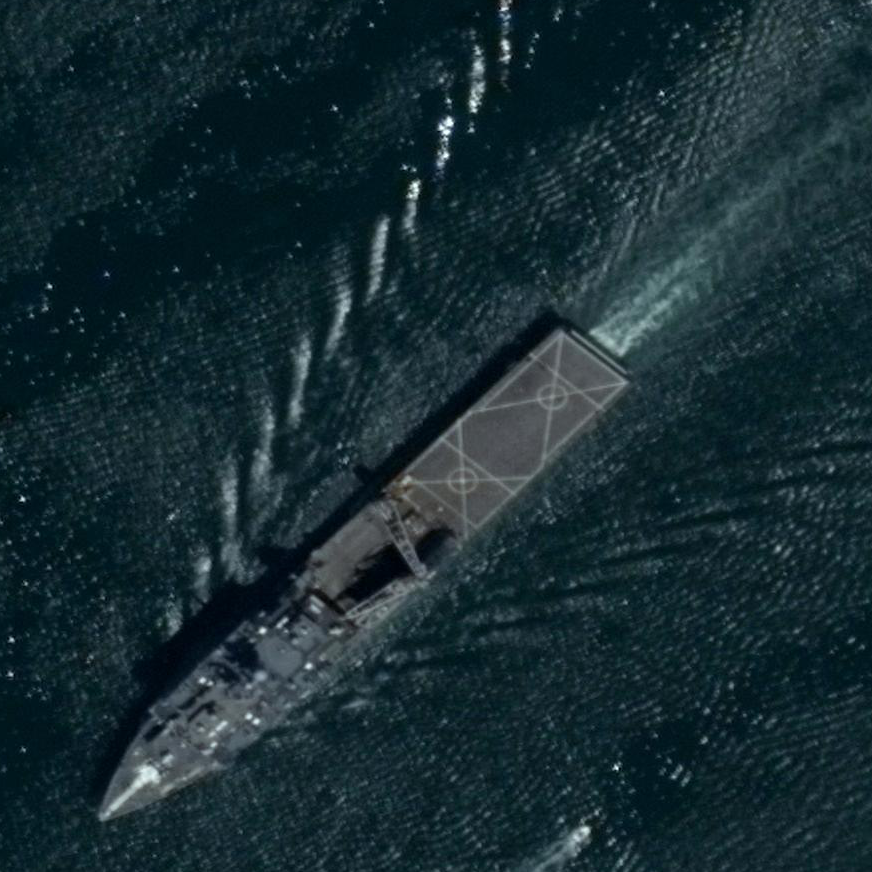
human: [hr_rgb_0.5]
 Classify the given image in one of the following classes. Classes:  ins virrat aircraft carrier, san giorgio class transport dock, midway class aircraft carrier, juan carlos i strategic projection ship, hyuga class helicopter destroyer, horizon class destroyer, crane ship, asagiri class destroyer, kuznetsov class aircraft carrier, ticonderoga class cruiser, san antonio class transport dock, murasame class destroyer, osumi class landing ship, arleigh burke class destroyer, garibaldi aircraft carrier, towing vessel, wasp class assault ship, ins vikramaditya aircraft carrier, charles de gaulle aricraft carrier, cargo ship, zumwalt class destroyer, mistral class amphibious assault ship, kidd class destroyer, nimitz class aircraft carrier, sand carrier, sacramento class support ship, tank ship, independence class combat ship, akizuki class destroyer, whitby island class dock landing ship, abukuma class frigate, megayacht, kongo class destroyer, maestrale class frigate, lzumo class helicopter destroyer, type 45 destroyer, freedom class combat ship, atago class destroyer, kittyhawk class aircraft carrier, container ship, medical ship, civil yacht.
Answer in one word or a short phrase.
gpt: Whitby Island class dock landing ship